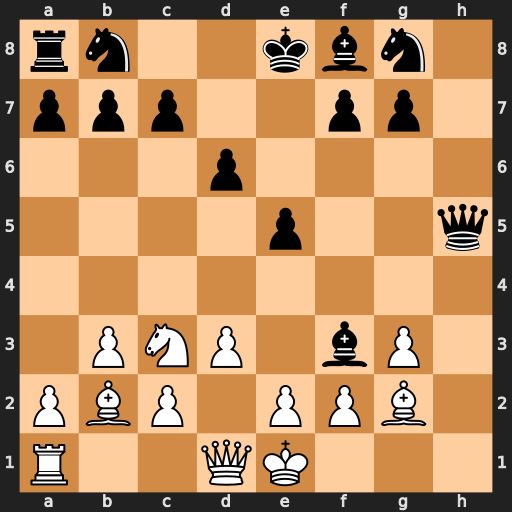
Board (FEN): rn2kbn1/ppp2pp1/3p4/4p2q/8/1PNP1bP1/PBP1PPB1/R2QK3
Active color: w
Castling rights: Qq
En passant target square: -
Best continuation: Bxf3 Qxf3 exf3